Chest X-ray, PA view. Patient: 60 years old, sex M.
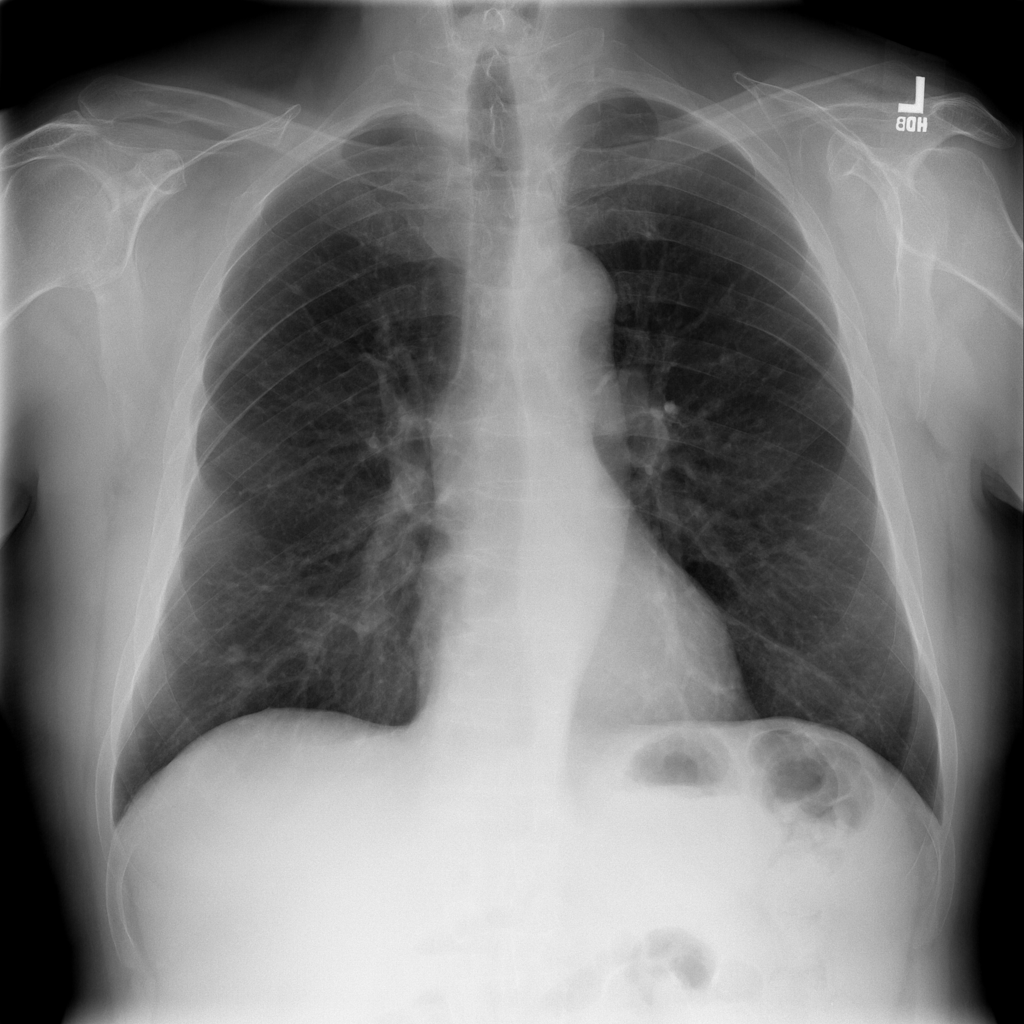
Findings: Nodule